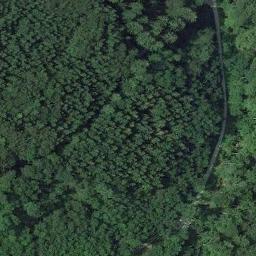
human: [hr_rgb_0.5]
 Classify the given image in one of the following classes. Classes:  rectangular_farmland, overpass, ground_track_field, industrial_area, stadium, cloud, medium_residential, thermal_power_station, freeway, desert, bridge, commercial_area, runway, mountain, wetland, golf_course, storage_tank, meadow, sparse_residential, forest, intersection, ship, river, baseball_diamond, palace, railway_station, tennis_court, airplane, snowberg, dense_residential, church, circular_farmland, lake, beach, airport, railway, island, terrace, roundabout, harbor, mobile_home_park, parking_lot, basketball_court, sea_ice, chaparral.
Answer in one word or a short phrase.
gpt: forest